Question: Why is the full url not being retained?
I am using
'''
Context.Request.Form["Url"]
'''

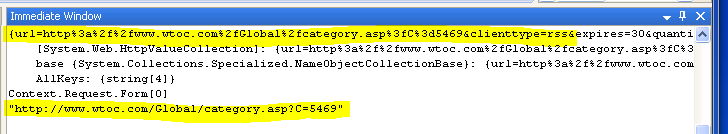
Answer: '&clienttype=rss' is another param of the request and not part of the url. If it were part of the url, the '&' would be URL encoded.